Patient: sex M, age 61
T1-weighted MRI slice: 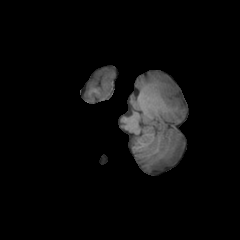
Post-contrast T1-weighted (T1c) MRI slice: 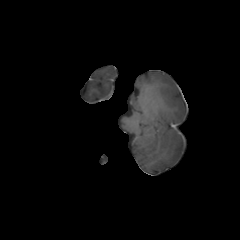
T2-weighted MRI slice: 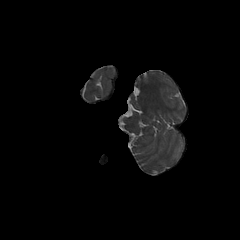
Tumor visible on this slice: no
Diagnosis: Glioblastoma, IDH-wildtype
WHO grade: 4